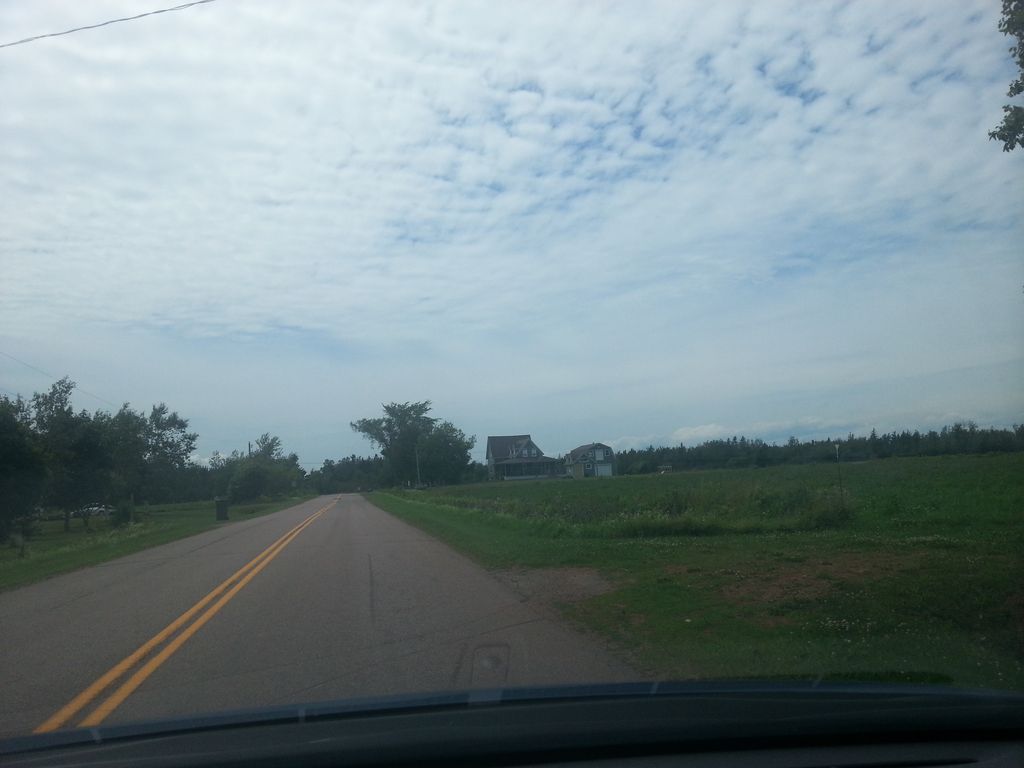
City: charlottetown